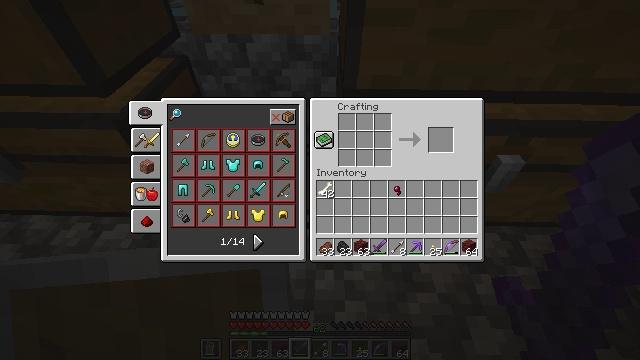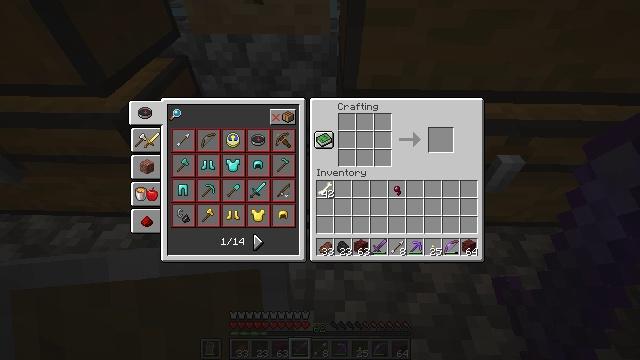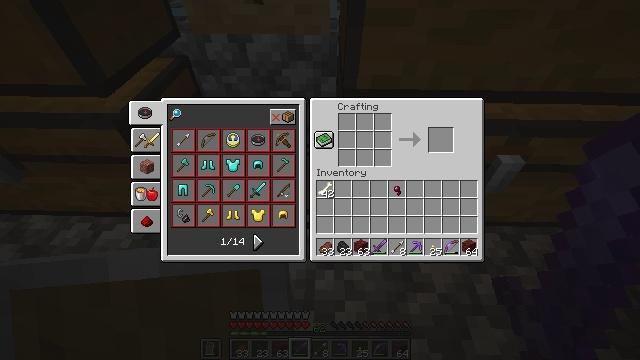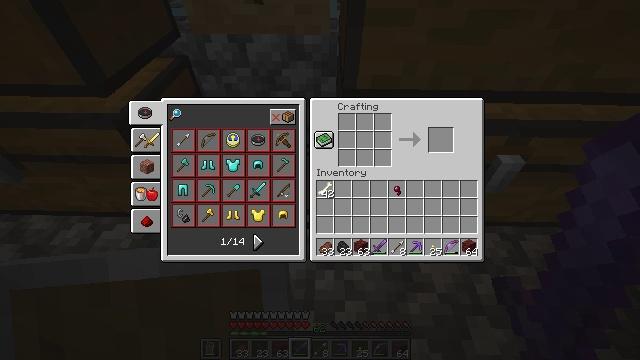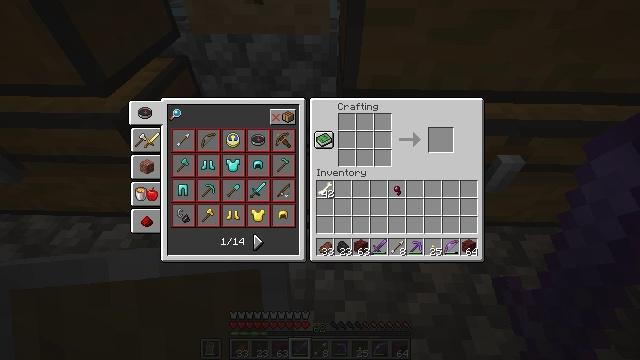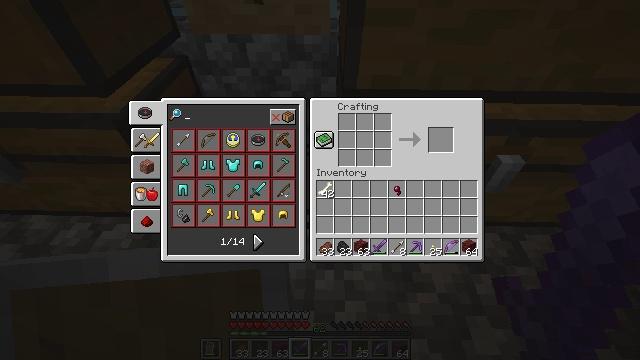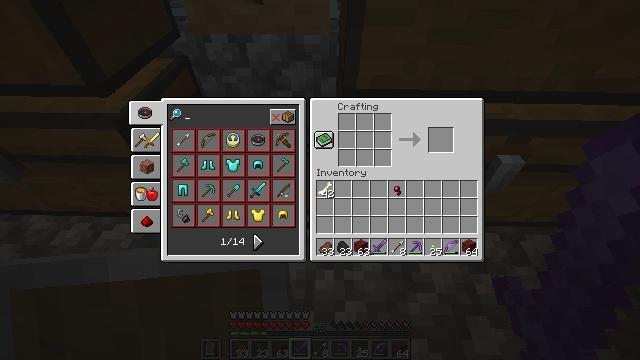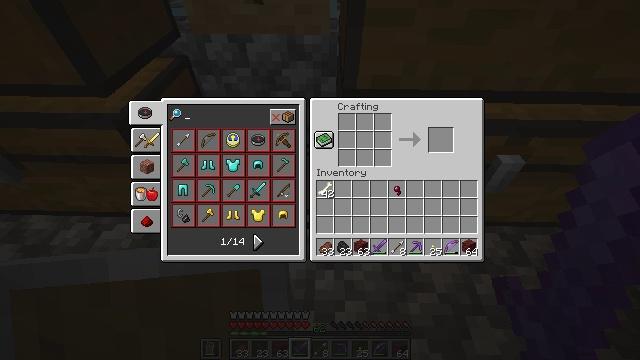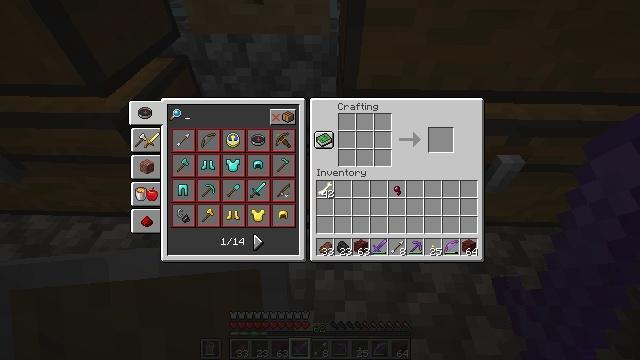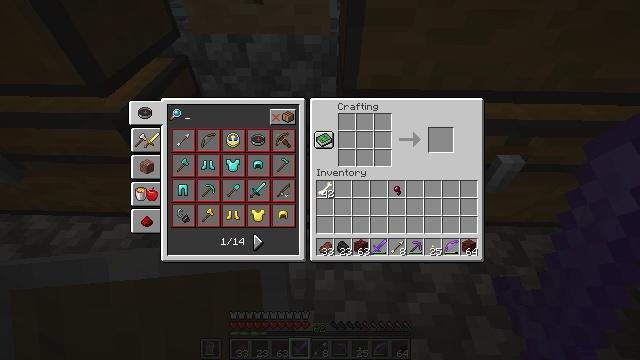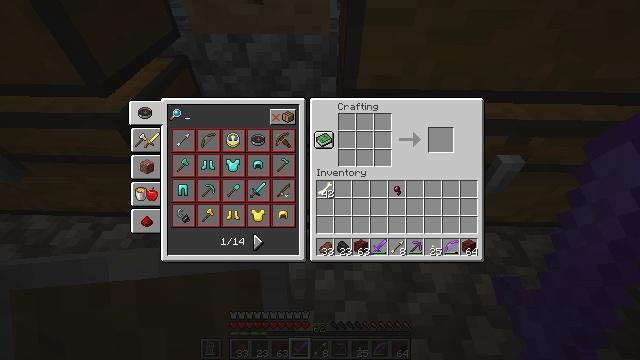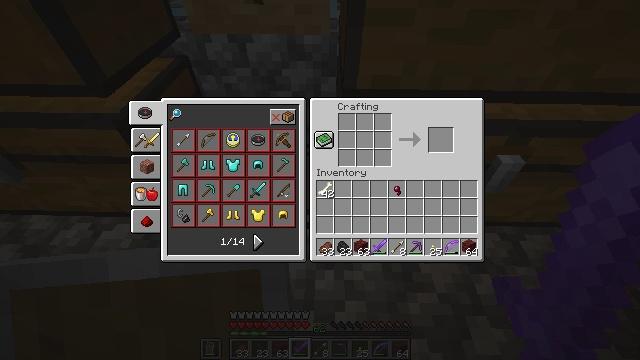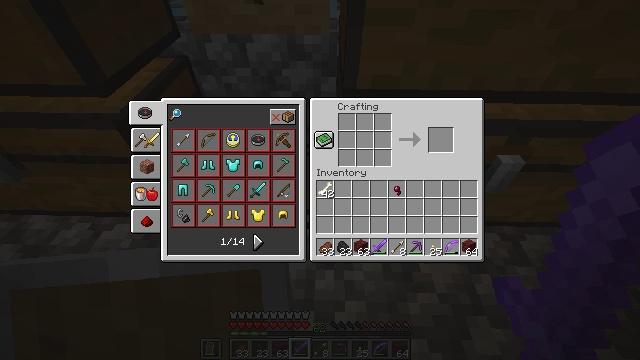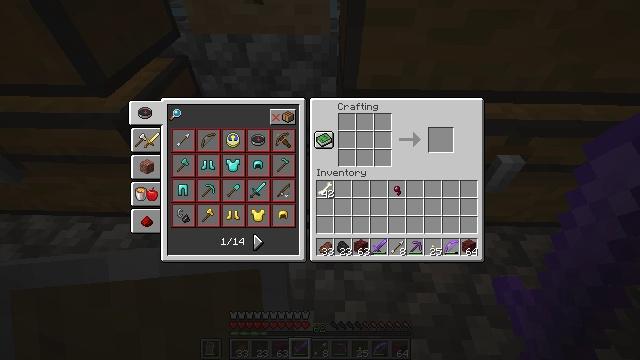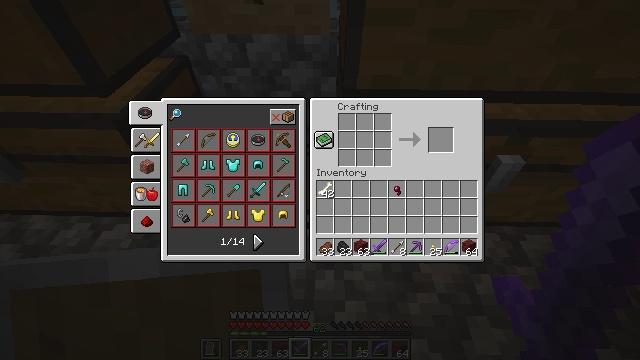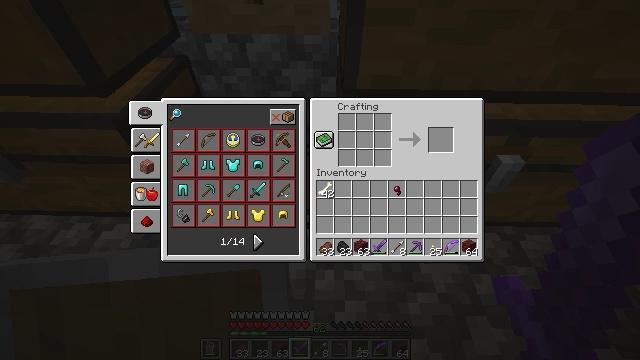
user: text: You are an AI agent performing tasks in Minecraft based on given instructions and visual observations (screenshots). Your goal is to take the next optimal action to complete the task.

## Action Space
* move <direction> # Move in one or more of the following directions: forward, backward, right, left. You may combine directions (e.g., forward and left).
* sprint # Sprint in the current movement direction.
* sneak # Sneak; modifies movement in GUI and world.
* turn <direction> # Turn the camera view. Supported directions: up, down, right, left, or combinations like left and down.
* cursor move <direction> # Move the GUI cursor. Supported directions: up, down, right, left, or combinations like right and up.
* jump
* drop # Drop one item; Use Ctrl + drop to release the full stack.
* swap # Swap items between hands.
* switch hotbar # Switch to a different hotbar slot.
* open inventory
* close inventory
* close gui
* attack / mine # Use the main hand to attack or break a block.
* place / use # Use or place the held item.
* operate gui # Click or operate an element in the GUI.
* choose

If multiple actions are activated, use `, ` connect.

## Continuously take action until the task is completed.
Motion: motion action
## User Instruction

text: Craft the ender eye using an ender pearl and blaze powder.
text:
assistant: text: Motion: attack / mine
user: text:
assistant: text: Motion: no_op
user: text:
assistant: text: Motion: no_op
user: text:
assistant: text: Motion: no_op
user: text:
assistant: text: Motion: no_op
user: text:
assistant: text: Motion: no_op
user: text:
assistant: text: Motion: no_op
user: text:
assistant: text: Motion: no_op
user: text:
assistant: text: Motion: no_op
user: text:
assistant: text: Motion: no_op
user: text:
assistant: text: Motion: no_op
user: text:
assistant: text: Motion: no_op
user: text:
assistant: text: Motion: no_op
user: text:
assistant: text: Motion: no_op
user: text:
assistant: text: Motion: no_op
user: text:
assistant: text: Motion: no_op
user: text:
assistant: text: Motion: no_op
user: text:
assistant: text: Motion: open inventory
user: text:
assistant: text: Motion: open inventory
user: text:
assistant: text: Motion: open inventory
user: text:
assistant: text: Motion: no_op
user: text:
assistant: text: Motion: no_op
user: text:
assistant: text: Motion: no_op
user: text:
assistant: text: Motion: no_op
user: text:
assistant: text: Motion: no_op
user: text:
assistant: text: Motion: no_op
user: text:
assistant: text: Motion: move right
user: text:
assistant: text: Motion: move right
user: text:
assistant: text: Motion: move right
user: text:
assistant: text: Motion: no_op